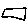
Label: square